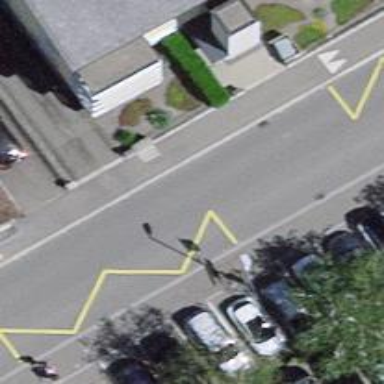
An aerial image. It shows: Bus stop with designated public transport stop position.